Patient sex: M
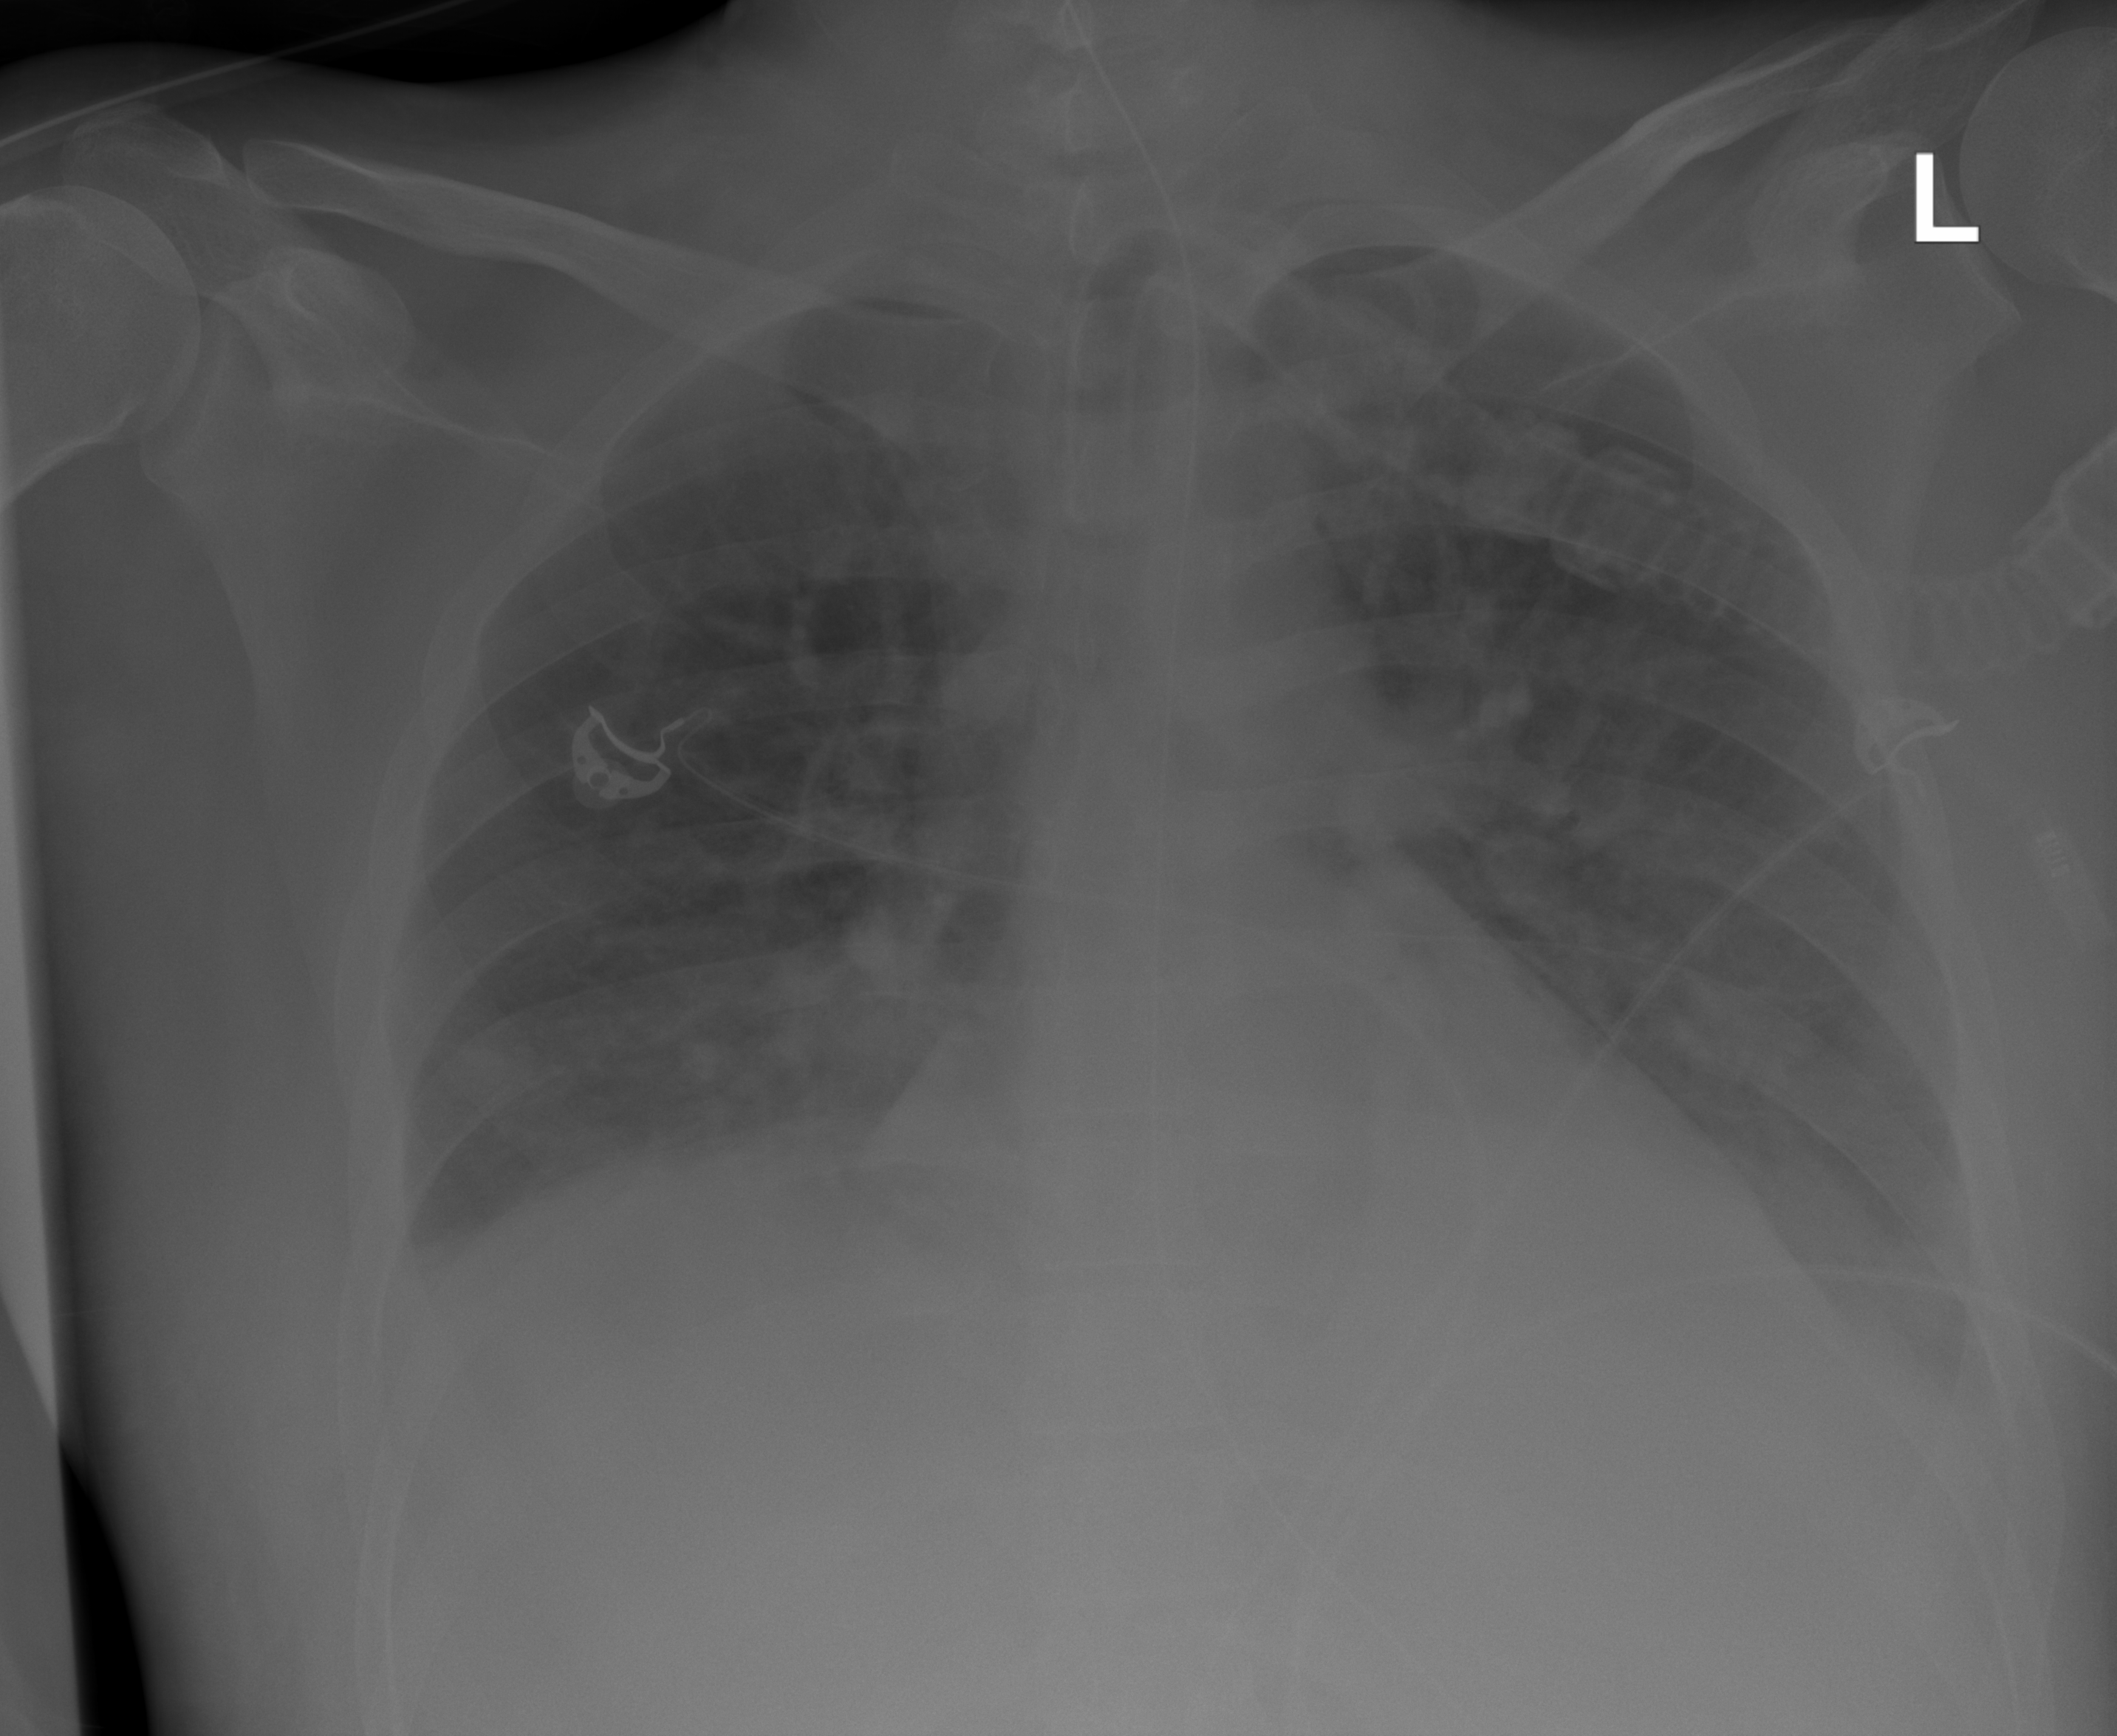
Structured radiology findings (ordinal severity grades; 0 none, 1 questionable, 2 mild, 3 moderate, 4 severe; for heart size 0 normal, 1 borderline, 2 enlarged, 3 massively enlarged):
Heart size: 2
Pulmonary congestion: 3
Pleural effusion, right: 2
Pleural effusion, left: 2
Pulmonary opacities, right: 2
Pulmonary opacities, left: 2
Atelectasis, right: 2
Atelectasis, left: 2